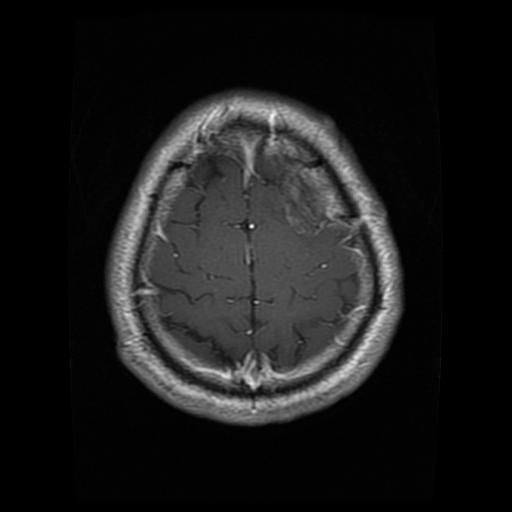
Label: glioma